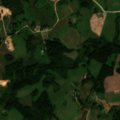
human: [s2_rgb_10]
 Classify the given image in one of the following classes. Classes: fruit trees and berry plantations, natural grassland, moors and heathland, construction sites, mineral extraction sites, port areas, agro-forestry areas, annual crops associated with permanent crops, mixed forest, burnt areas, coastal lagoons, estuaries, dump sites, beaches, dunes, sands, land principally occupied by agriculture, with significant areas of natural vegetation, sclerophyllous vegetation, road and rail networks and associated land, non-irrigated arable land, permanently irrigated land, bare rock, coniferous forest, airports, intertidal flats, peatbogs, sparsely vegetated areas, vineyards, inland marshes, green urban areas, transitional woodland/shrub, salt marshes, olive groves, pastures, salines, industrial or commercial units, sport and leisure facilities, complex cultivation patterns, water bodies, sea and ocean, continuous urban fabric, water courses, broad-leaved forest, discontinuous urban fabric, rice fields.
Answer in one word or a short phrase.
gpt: pastures, complex cultivation patterns, land principally occupied by agriculture, with significant areas of natural vegetation, broad-leaved forest